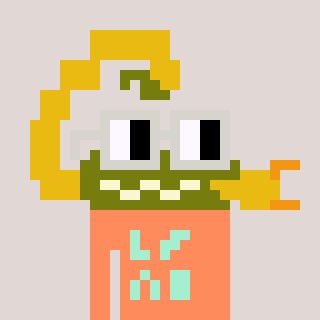
a pixel art character with square light gray glasses, a scorpion-shaped head and a peachy-colored body on a warm background